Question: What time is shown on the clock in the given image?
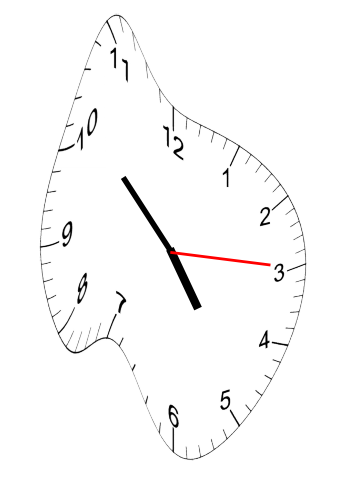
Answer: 04:52:15